Field crop: tomato
Growth stage: 1
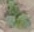
Species: solanum